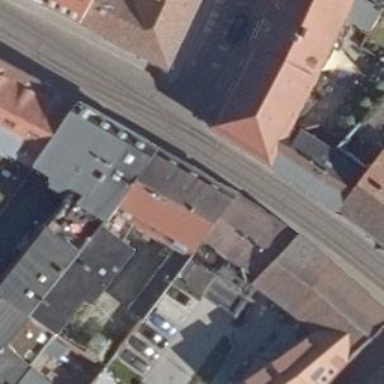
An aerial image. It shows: Baroque-style building.